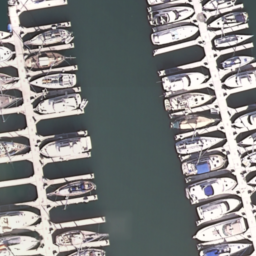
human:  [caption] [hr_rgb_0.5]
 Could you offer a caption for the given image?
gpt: Many boats docked neatly at the harbor and the water is deep blue .

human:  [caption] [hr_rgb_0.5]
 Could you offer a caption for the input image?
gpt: Lots of boats docked at the harbor the water is deep blue .

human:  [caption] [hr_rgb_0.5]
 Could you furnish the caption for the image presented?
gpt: Lots of boats docked neatly at the harbor .

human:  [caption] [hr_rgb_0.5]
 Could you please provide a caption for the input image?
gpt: Many boats docked neatly at the harbor and just a few positions are free .

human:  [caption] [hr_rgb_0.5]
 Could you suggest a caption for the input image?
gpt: Lots of boats docked neatly at the harbor and just a few positions are free .